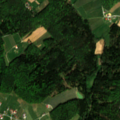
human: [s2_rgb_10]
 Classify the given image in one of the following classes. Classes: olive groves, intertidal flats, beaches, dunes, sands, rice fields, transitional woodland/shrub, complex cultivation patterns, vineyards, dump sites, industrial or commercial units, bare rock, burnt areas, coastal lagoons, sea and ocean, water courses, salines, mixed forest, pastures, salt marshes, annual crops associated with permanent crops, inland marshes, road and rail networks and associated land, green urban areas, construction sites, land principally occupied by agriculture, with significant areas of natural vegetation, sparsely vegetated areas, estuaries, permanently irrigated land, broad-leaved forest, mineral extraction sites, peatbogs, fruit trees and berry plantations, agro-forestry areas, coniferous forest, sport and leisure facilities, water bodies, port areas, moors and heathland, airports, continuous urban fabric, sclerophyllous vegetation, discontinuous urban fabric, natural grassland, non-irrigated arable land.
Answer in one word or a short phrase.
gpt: non-irrigated arable land, complex cultivation patterns, broad-leaved forest, mixed forest